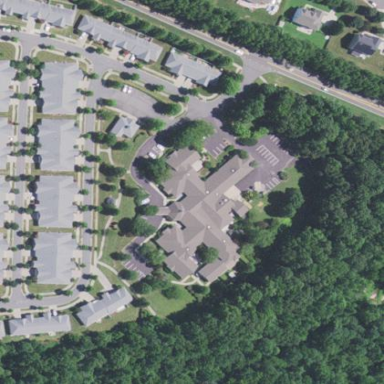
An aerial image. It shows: Building.